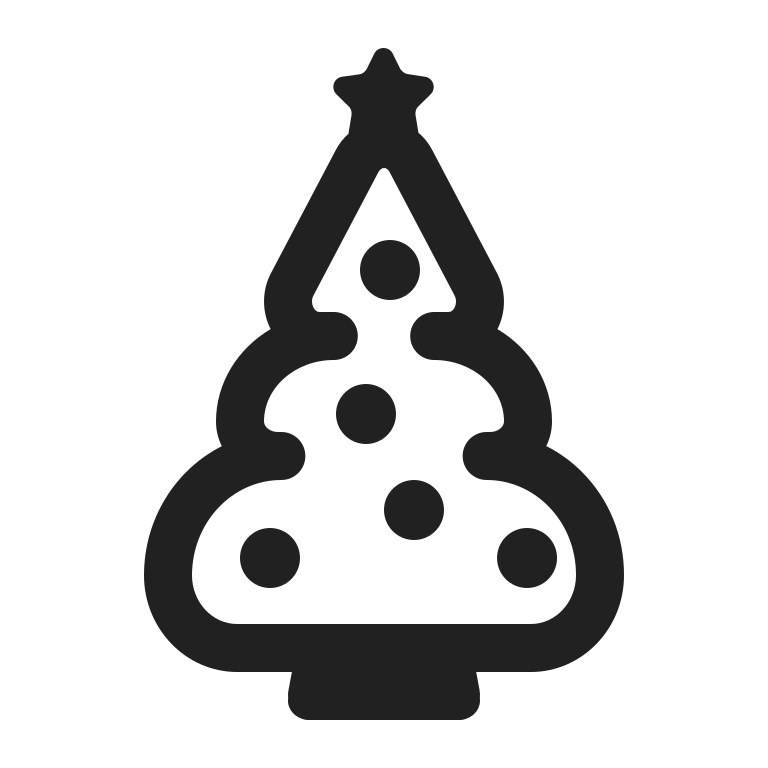
christmas tree high contrast